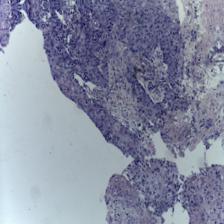
Diagnosis: OSCC